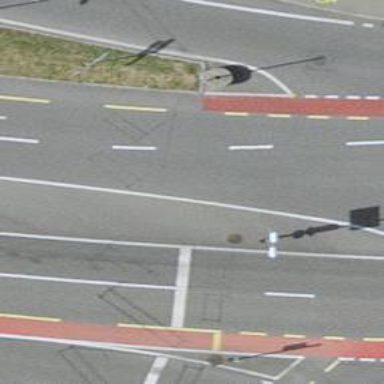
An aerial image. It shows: Road with traffic signals.